Interaction volume radius: 10 \u00c5
Interaction volume height: 15 \u00c5
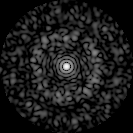
Disorder parameter: 0.8353